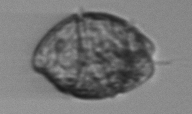
Label: Margalefidinium